Question: I need to create new widget for android application. It must look like:

Does anyone have idea how to do it?
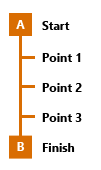
Answer: I would like to show you some discussions first. Go through <URL> is an example of what you are trying to do.